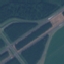
Label: Highway